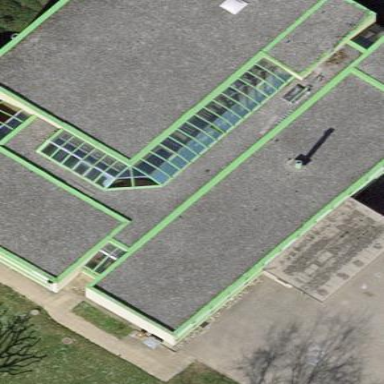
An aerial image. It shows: School building.